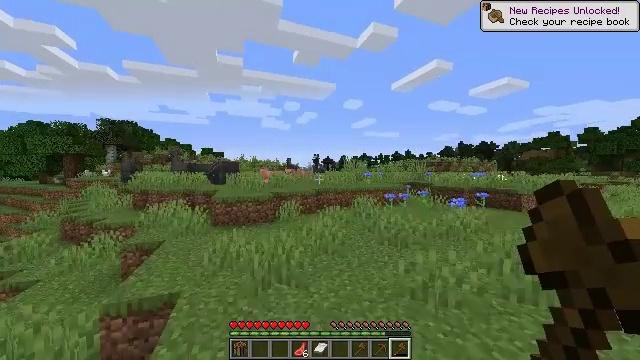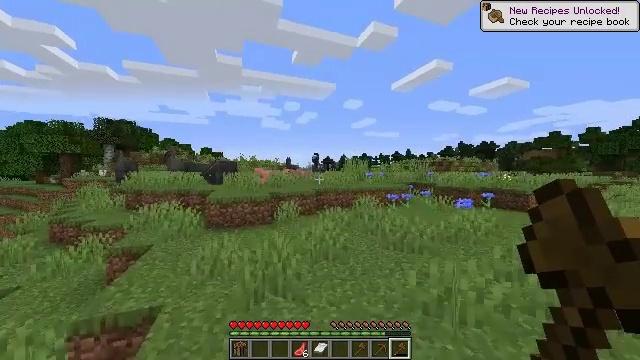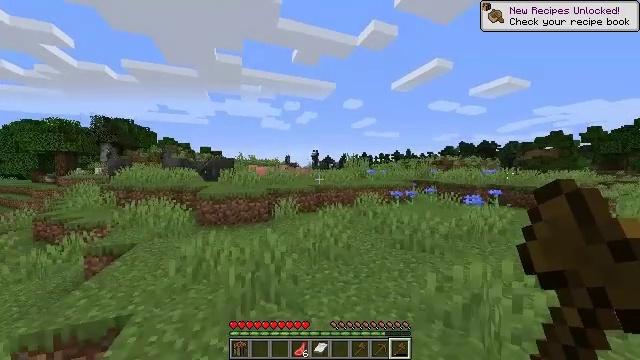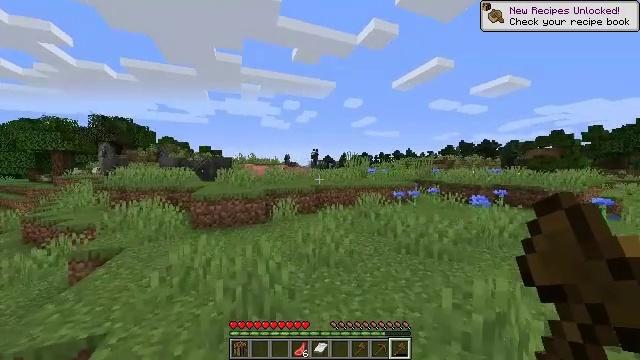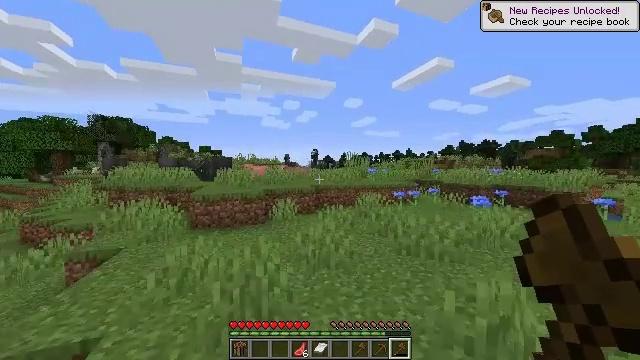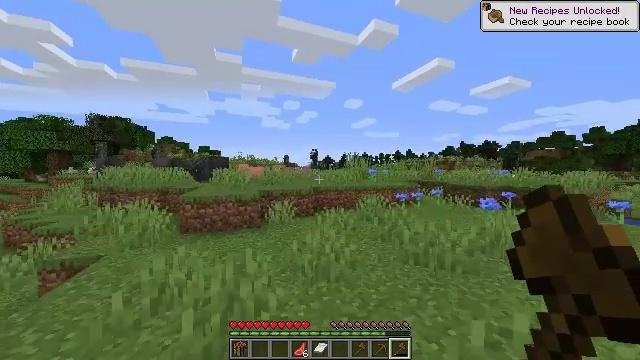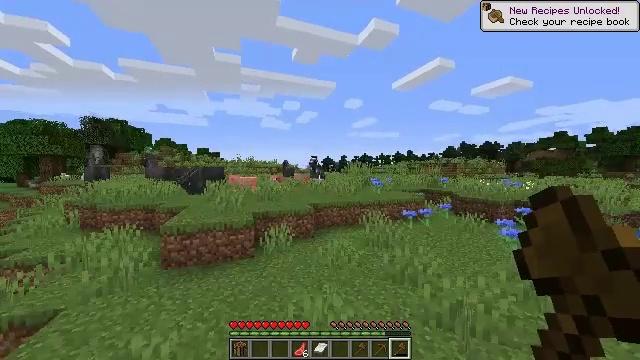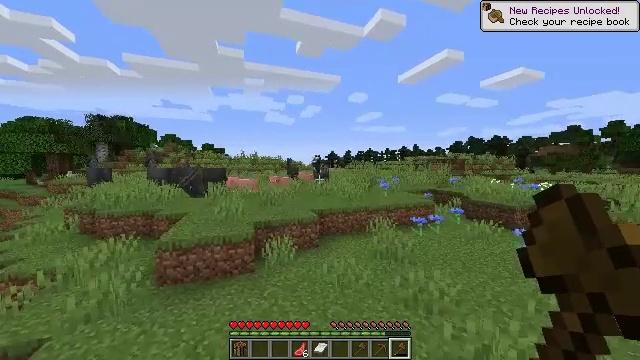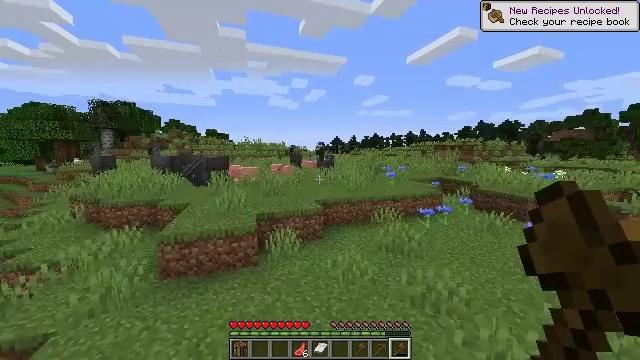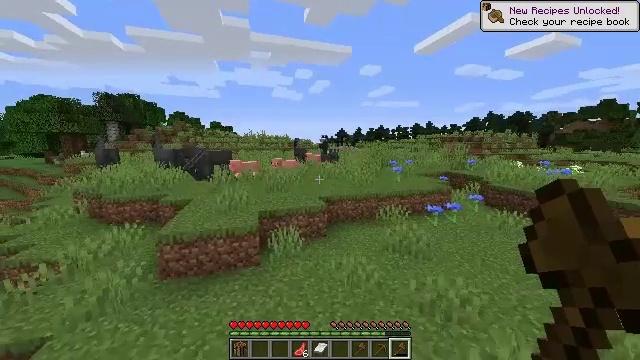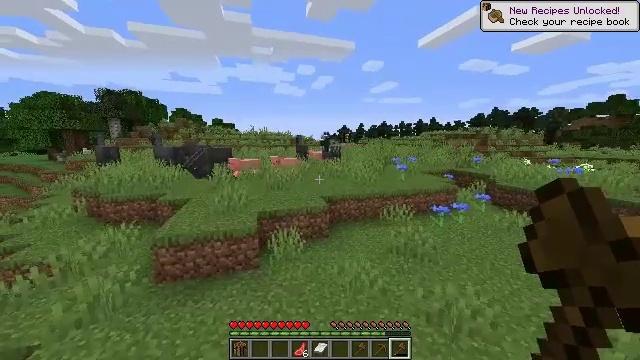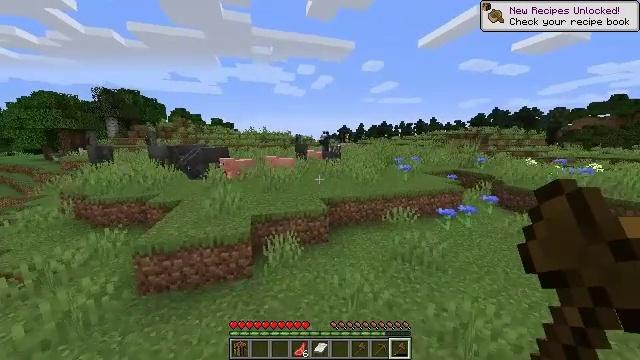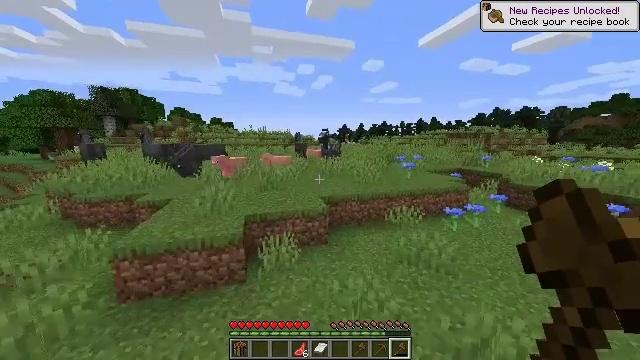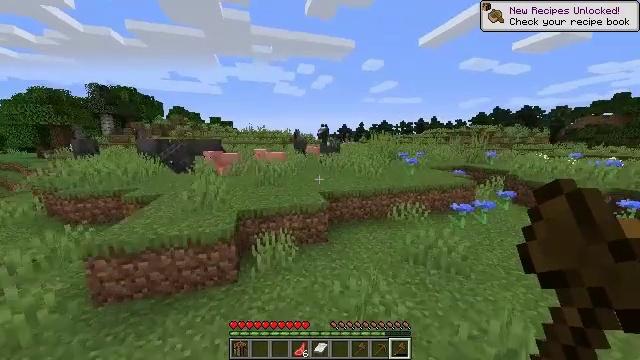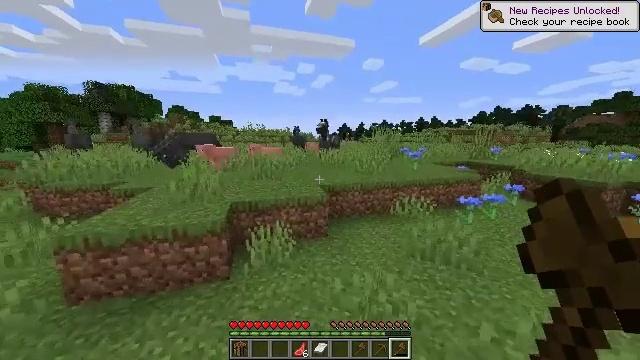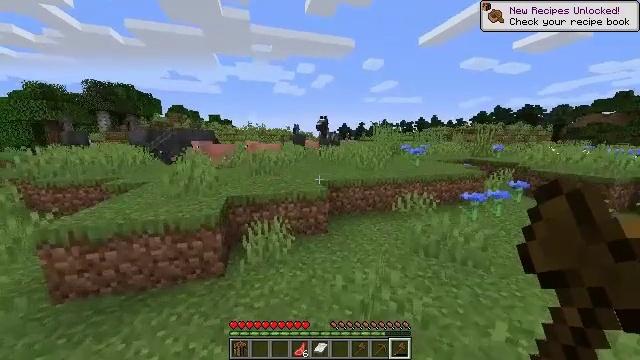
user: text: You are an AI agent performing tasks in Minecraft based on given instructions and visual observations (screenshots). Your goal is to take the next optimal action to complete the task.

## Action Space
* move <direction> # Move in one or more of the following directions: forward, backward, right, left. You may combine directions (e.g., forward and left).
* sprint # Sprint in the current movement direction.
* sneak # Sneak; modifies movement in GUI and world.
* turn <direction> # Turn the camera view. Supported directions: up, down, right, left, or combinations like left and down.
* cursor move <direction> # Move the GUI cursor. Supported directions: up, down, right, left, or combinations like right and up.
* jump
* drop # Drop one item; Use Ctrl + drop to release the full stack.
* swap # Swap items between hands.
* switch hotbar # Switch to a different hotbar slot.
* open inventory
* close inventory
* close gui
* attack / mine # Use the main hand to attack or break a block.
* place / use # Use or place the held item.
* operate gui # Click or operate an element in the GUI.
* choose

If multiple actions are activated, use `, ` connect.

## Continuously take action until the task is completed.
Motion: motion action
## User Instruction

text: Kill the pig.
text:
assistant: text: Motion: move forward, jump
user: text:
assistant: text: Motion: move forward, jump
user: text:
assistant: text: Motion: move forward, jump
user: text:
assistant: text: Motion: move forward, jump
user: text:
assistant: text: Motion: move forward, jump
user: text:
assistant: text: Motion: move forward, jump
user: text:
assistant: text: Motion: move forward, turn left and down, jump
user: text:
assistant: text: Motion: move forward, turn left and down, jump
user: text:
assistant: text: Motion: move forward, turn left and down, jump
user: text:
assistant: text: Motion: move forward, jump
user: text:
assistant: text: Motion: move forward, jump
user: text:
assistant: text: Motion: move forward
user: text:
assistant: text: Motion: move forward
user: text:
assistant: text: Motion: move forward
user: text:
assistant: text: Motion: move forward
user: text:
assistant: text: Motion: move forward
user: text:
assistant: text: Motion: move forward
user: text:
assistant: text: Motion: move forward
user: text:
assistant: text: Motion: move forward, jump
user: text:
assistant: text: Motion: move forward, jump
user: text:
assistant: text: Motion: move forward, jump
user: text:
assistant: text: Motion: move forward, jump
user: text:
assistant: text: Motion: move forward, jump
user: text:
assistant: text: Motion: move forward, jump
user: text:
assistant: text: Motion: move forward, jump
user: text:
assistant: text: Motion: move forward, jump
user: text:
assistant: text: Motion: move forward, jump
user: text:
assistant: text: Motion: move forward, jump
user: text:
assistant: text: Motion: move forward, jump
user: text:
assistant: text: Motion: move forward, jump